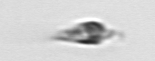
Label: Oxytoxum